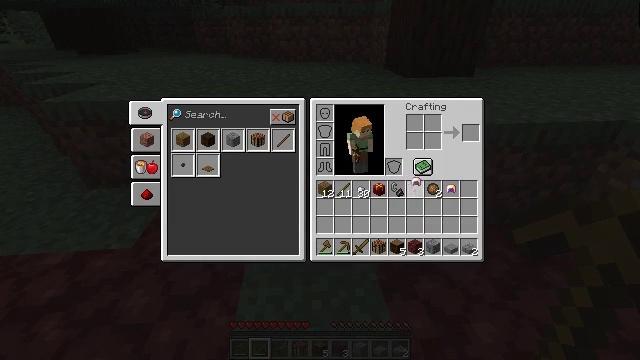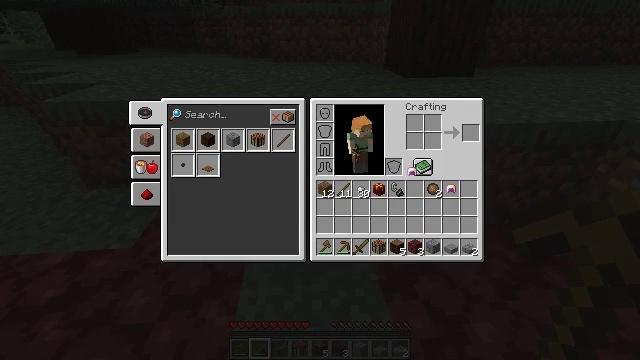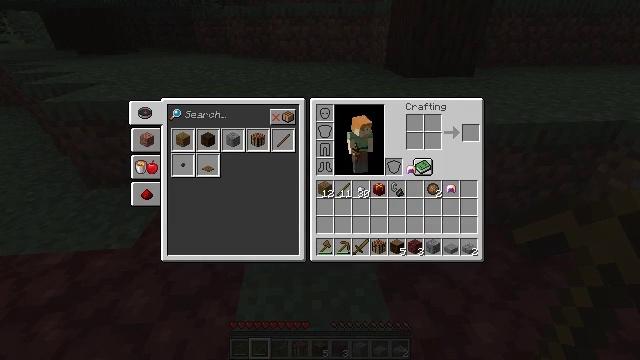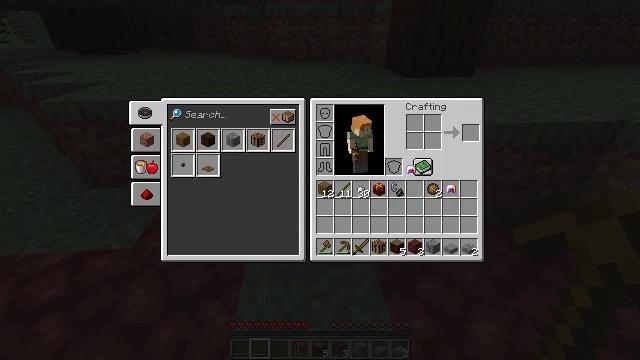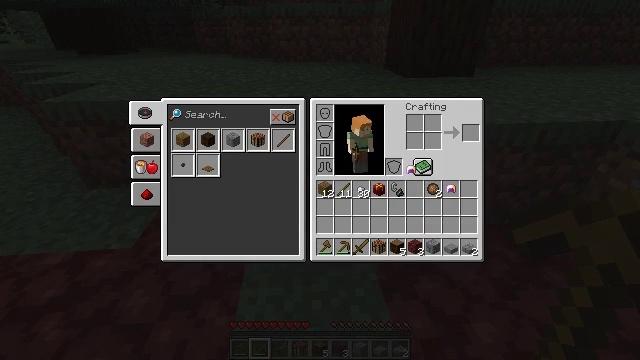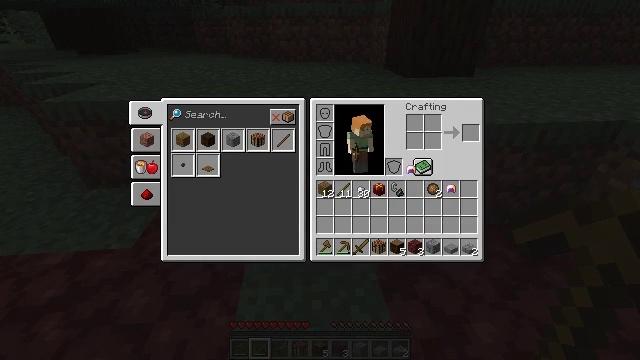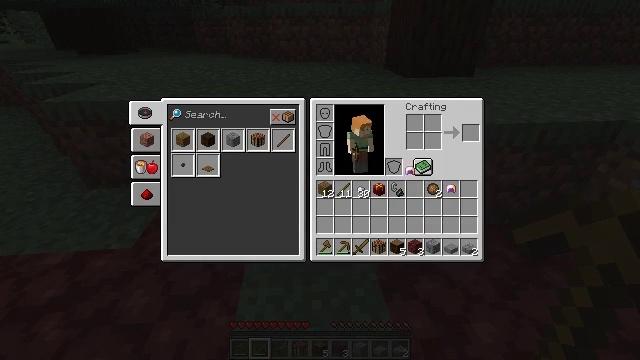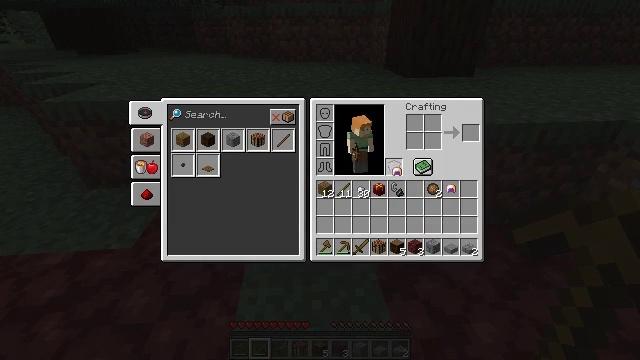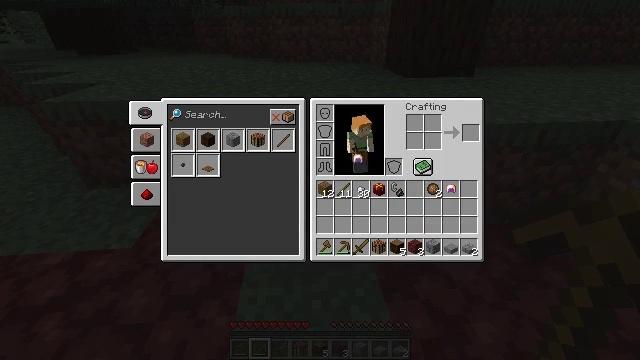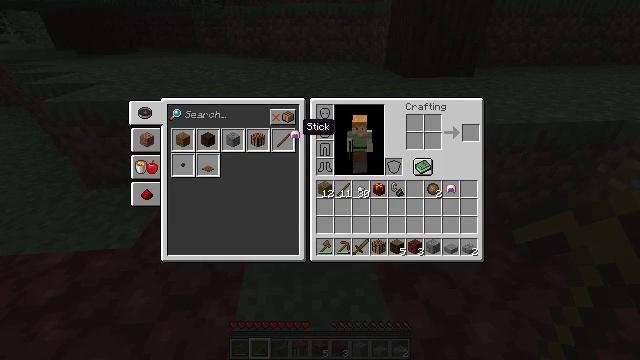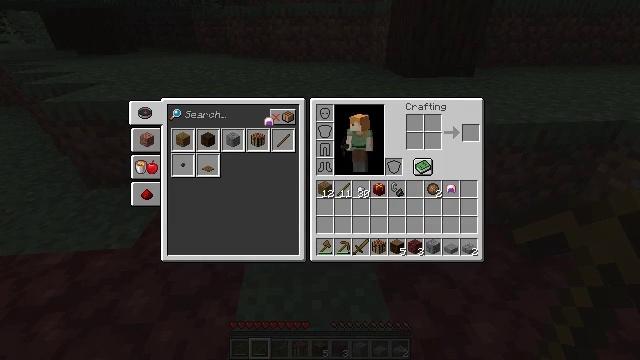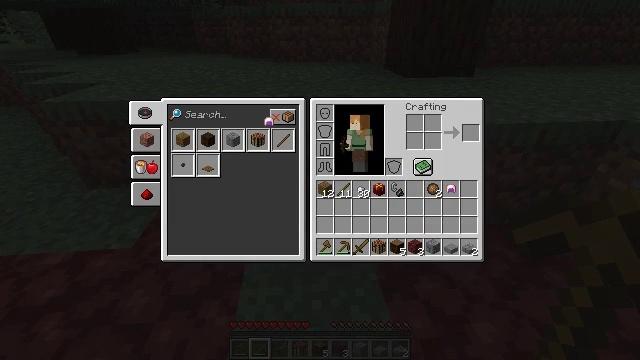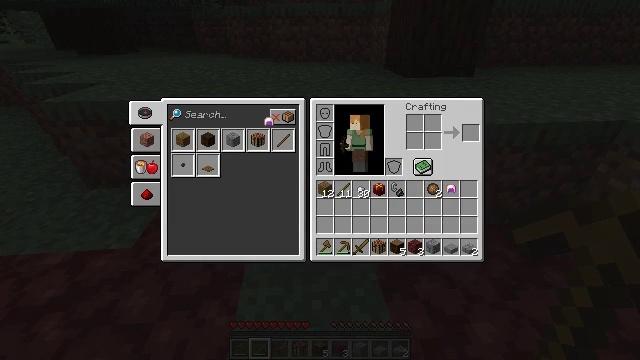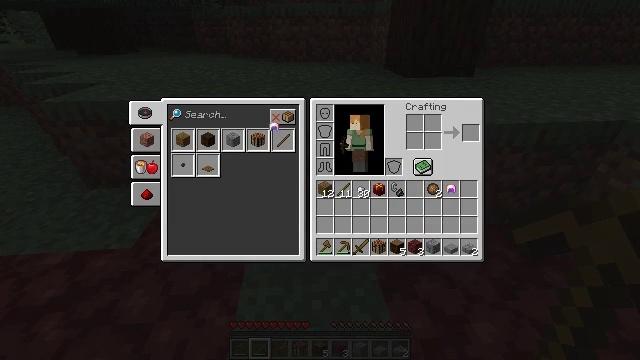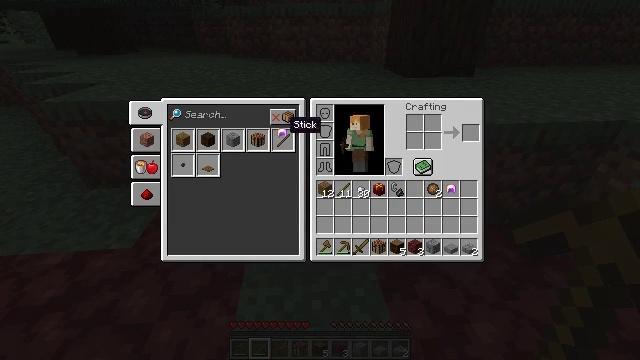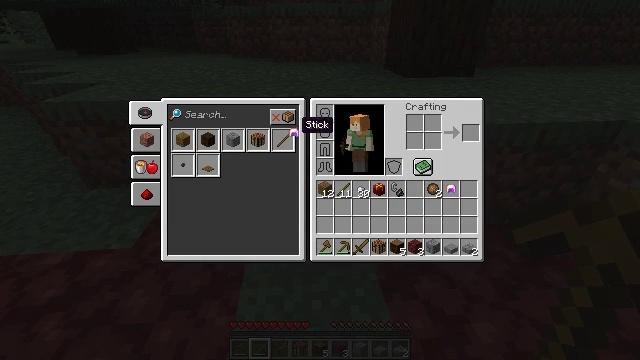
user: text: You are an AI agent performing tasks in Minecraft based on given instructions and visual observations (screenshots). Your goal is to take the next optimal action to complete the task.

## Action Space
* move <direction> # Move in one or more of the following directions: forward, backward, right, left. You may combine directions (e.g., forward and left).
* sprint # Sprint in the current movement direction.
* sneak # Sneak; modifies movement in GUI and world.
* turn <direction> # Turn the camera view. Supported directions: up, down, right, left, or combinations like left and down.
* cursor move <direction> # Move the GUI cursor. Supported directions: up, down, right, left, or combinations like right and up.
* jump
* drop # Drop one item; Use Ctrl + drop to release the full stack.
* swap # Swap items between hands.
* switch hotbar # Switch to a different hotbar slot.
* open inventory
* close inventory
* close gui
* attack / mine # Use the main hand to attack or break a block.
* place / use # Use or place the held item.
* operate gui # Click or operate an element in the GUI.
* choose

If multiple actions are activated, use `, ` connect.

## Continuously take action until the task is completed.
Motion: motion action
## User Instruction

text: Break the stone slab in a structure.
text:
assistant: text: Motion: cursor move up
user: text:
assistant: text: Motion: no_op
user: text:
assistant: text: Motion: no_op
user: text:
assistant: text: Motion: no_op
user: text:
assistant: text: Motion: no_op
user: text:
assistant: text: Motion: no_op
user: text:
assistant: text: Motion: cursor move left
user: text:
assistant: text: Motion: cursor move left and up
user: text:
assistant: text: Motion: cursor move left and up
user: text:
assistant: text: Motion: cursor move left and up
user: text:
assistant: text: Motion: no_op
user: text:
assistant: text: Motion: no_op
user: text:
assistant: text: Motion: no_op
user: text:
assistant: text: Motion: cursor move right
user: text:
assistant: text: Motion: cursor move right
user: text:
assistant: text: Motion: cursor move right
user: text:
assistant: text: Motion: no_op
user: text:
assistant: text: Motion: no_op
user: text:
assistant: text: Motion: no_op
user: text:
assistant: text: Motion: no_op
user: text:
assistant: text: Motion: no_op
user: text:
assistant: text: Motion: no_op
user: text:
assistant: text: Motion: no_op
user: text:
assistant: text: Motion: no_op
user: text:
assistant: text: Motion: no_op
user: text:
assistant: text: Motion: no_op
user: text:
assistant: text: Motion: operate gui
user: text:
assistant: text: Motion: operate gui
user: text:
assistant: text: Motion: no_op
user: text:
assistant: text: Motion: no_op